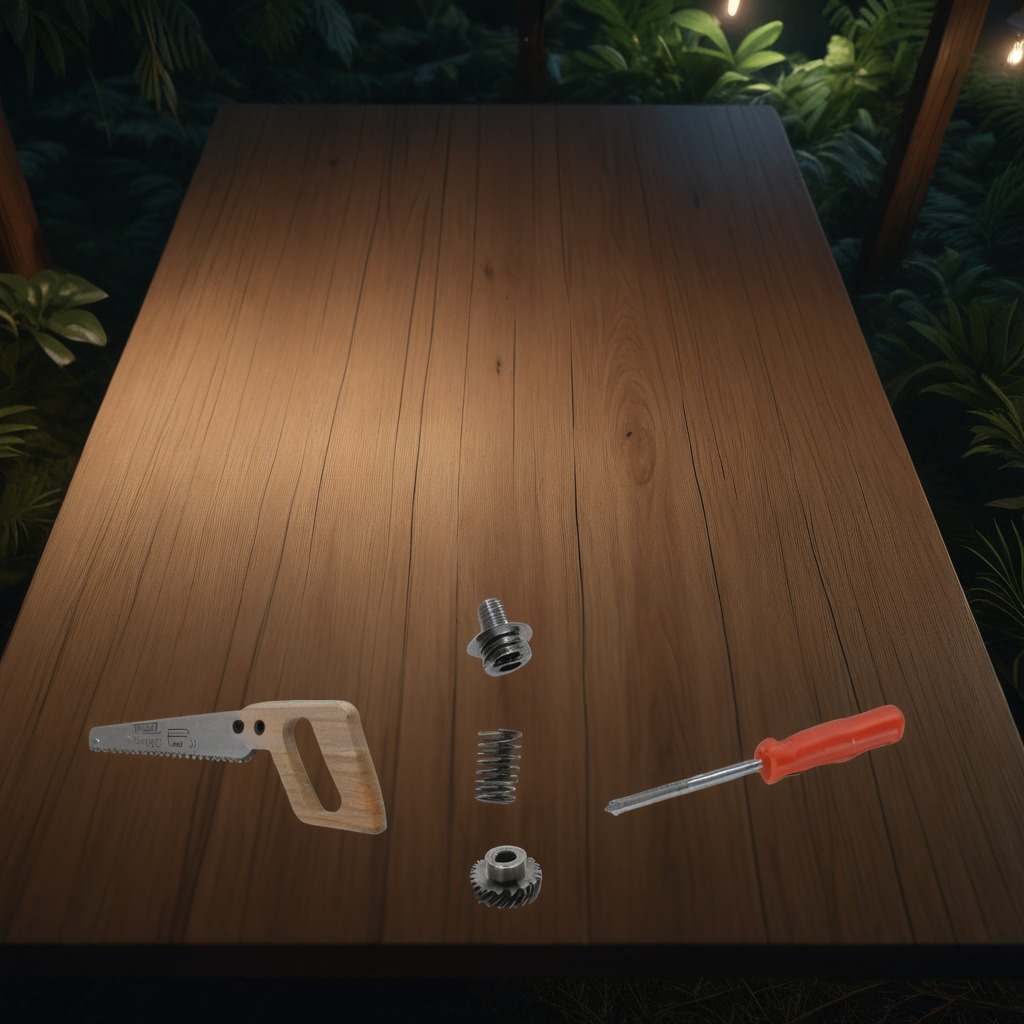
A steel gear with teeth, a metal machine screw, a coiled metal spring, a handheld metal saw, and a screwdriver are lying on the wooden table inside a jungle field workshop tent at night.